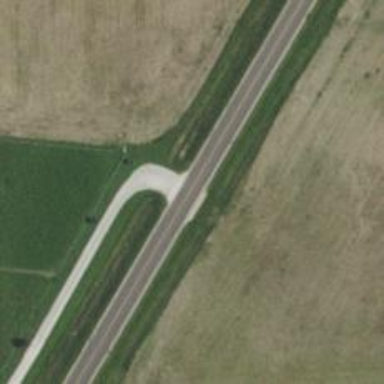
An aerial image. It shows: Tertiary road.